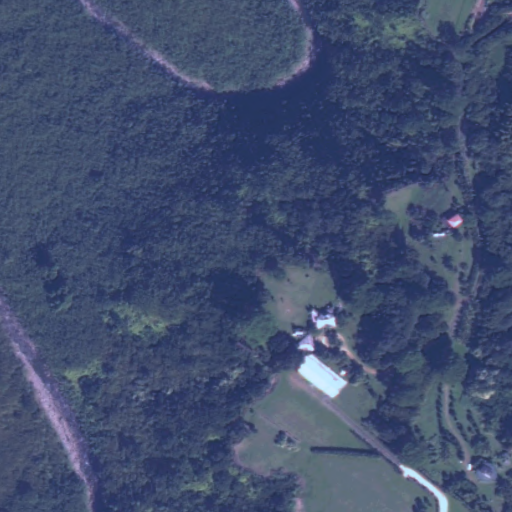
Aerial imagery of mountain in Hawaii named Ooluaili containing only unknown